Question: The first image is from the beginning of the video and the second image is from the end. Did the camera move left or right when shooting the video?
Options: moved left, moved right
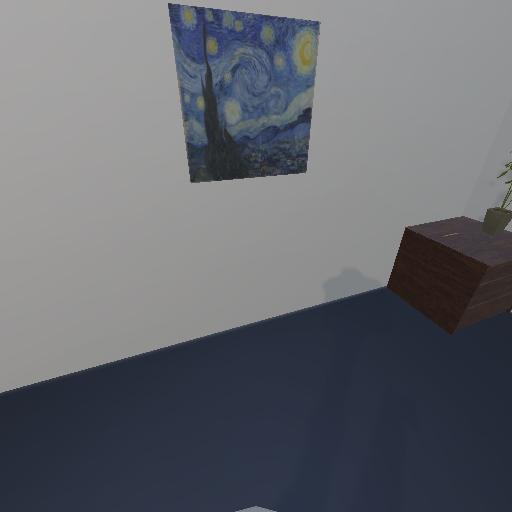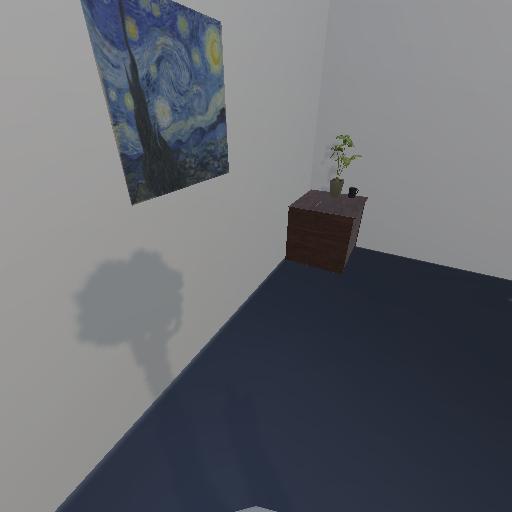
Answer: moved left